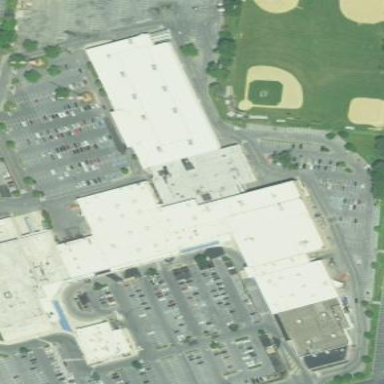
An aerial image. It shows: Mall building.